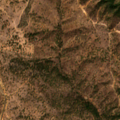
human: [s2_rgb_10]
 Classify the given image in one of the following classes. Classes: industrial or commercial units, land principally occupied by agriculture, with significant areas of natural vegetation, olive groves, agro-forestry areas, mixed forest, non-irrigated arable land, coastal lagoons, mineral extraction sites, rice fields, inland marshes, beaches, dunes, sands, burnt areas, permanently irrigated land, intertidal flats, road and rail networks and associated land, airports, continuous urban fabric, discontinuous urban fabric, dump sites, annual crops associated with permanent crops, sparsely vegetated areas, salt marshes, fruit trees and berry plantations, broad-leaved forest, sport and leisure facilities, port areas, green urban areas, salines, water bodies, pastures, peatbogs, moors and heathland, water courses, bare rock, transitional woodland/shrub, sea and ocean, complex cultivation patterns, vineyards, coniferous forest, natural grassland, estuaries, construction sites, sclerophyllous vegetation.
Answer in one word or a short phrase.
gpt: agro-forestry areas, broad-leaved forest, transitional woodland/shrub